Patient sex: M
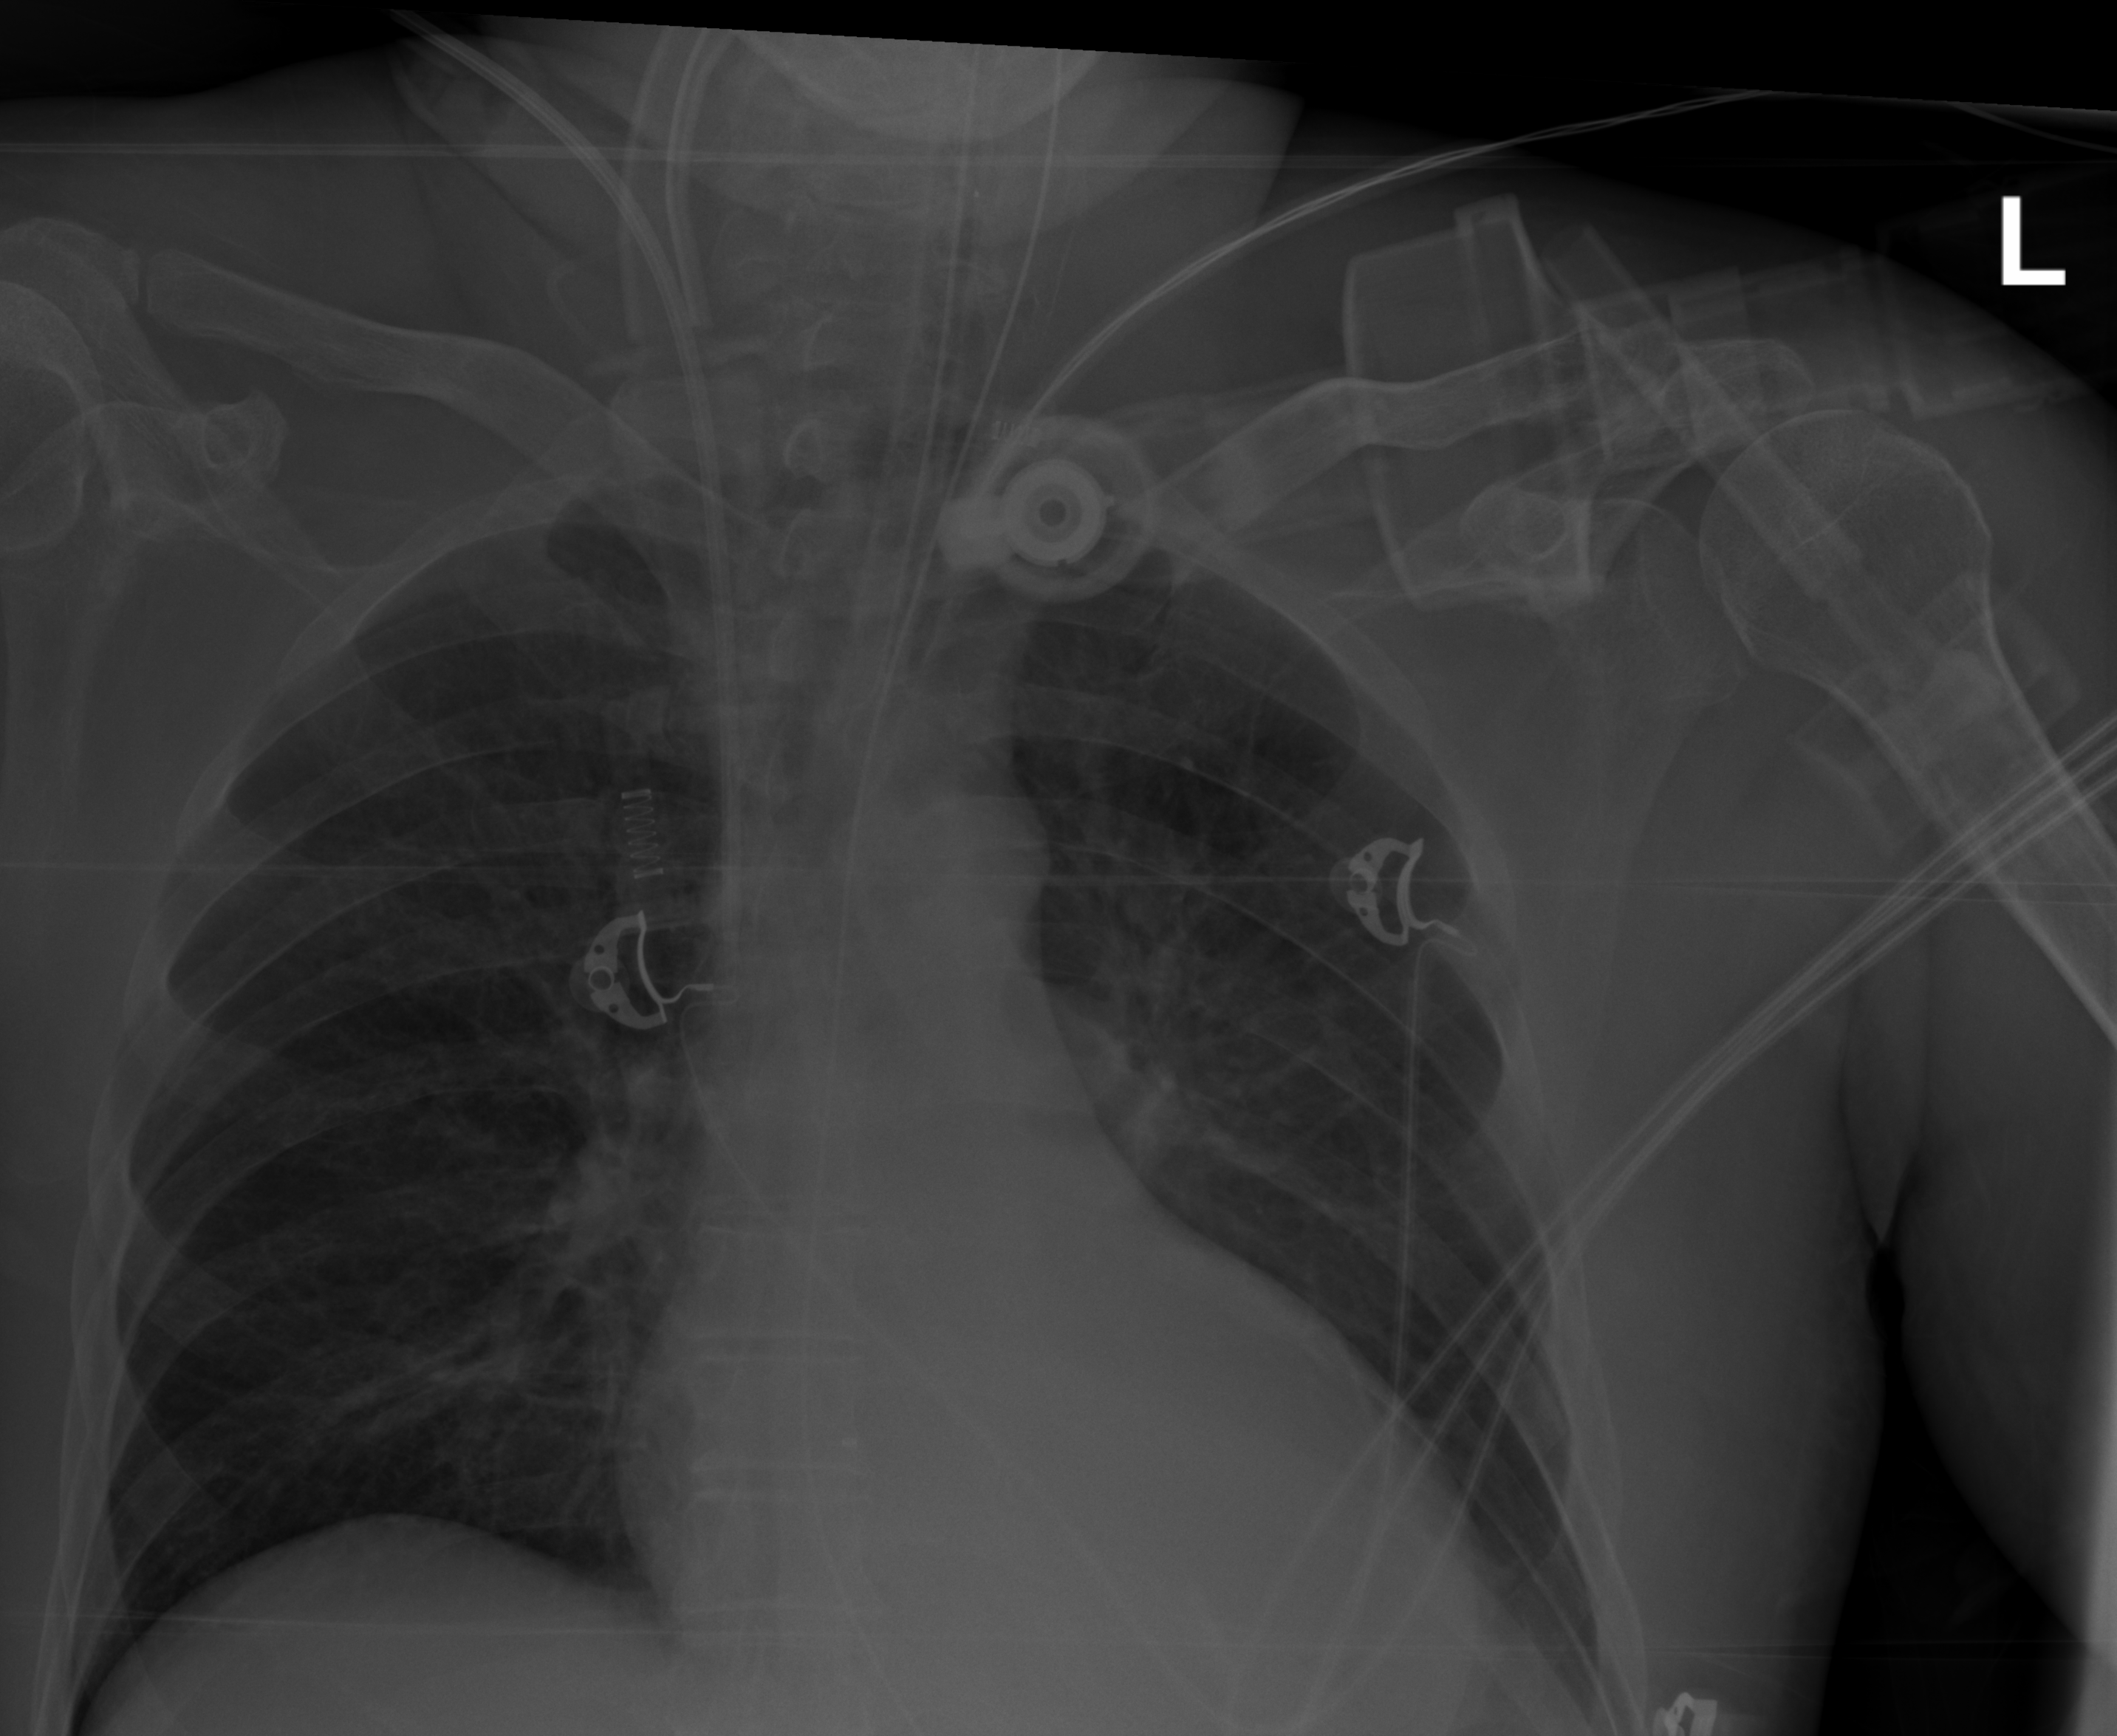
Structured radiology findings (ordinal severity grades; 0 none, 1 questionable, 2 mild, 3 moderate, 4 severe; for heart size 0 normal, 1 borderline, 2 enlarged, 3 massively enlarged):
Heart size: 0
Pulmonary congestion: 0
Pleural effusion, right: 0
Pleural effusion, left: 2
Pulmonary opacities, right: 0
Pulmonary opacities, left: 0
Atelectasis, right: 0
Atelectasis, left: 2